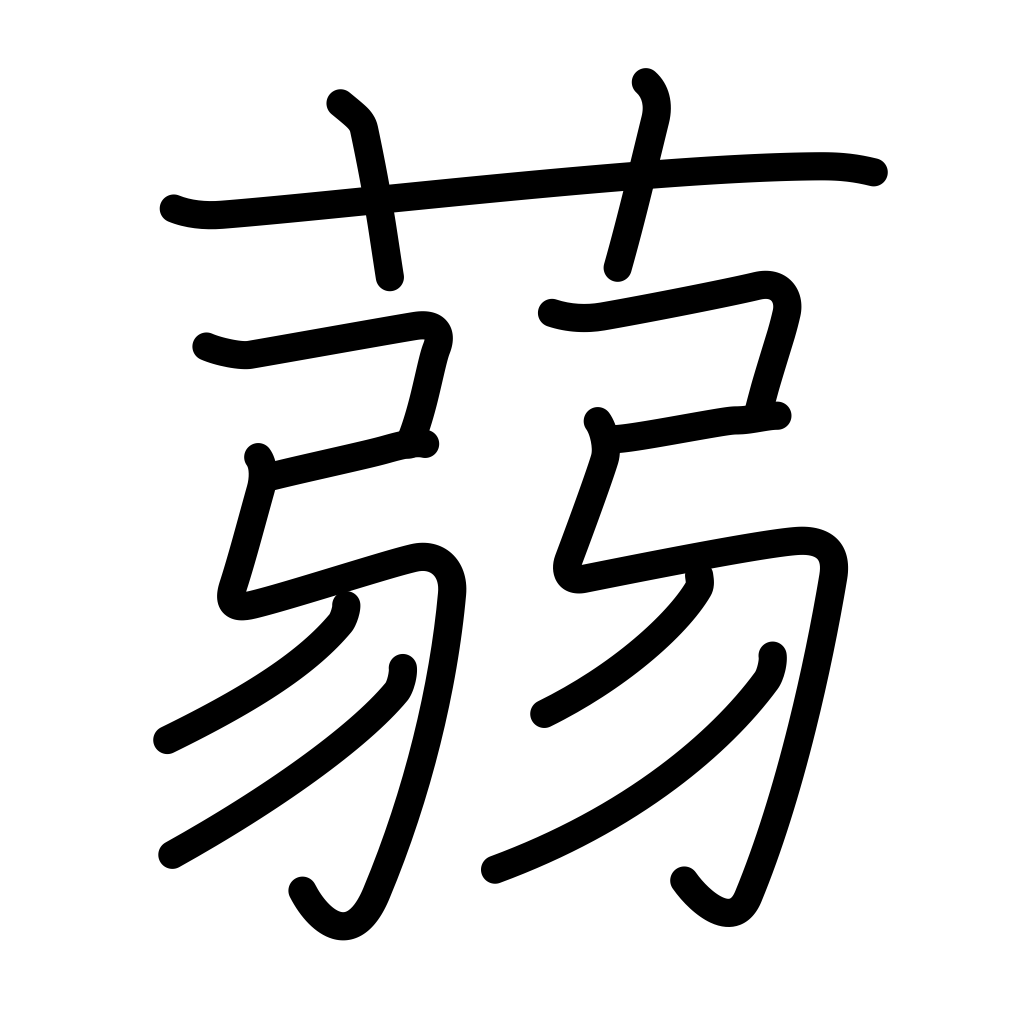
Meaning: a kind of water plant